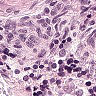
Metastatic tissue present: no